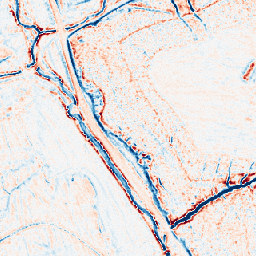
Category: edge_preserving
Decomposition family: bilateral
Decomposition parameters: d: 9
sigma_color: 100
sigma_space: 150
Upsampling method: nearest
Upsampling parameters: scale: 8
Upsampling scale: 8